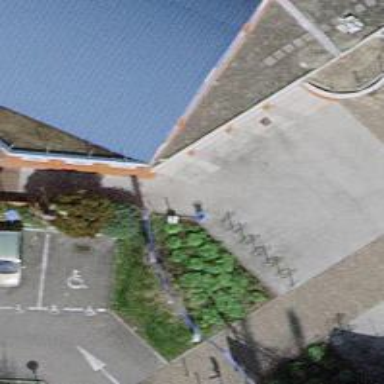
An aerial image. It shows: Bicycle parking area with asphalt surface and bollards.